Field crop: tomato
Growth stage: 1
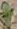
Species: solanum